Aerial crown-view tile of a tropical tree (Barro Colorado Island, Panama), acquired 20241014:
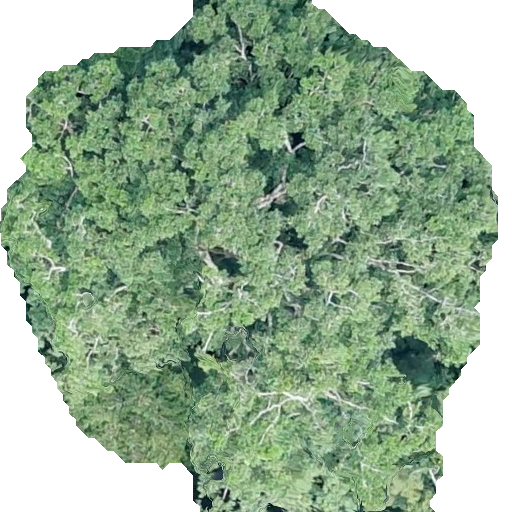
Species: Brosimum alicastrum
GBIF accepted scientific name: Brosimum alicastrum
Crown area: 308.992 m²